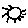
Label: sun